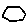
Label: hexagon